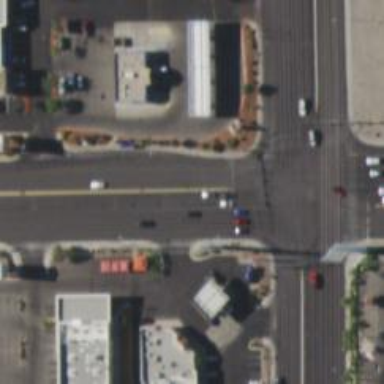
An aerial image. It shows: Solid stop line on the road marking.